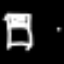
Label: bed